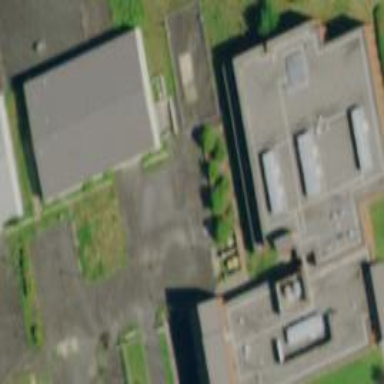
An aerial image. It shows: Building.